Question: I have three divs. The first one (A) has a width and a heigth of 100%. The next (B) has a width of 80% and a height which is variable and solely determined by its content. I want to position B on A's bottom line, such that B's middle point is aligned with A's. I managed to accomplish this using transform: 'translateY(-50%);'.
However, the following div (C, also variable height) does not follow (B) and leaves a huge gap, which I want to get rid of.
Do you have any ideas how to close the gap? The difficulty is that it is impossible to know B's height in advance.

Thanks!
Herberth
You can use this HTML file:
'''
#a {
background: #6671ff;
height: 100px;
}
#b {
background: #f171ff;
width: 80%;
height: 80px;
transform: translateY(-50%);
}
#c {
background: #663699;
height: 200px;
}
'''
'''
<div id="a">A</div>
<div id="b">B</div>
<div id="c">C</div>
'''
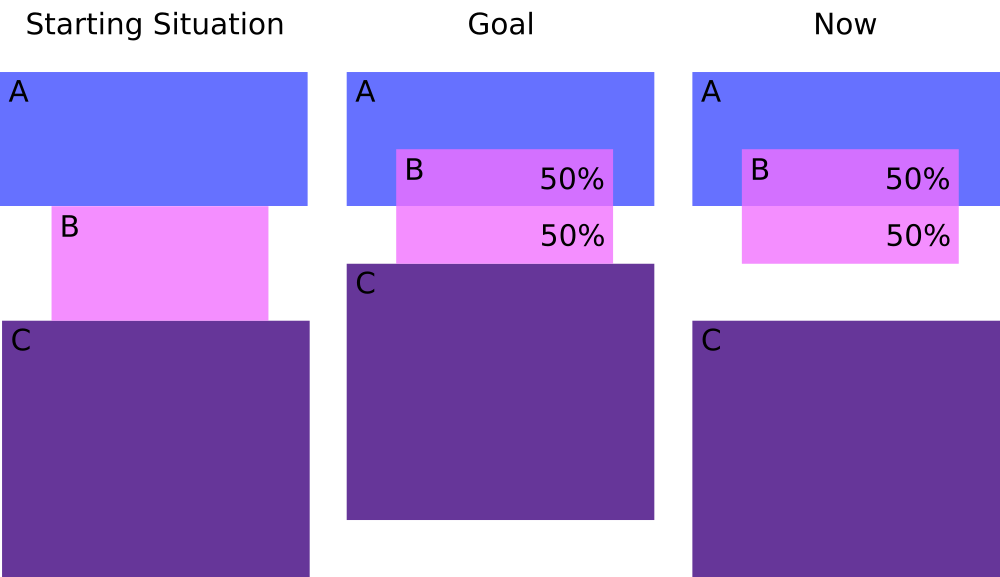
Answer: You can use the following jQuery code to get the height of '#b' and then divide it by -2 (= half, but negative value) and apply that as a negative 'margin-top' to '#b':
'''
var height_of_b = $('#b').outerHeight();
var offset = height_of_b / -2;
$('#b').css('margin-top', offset);
'''
'''
#a {
background: #6671ff;
height: 100px;
}
#b {
background: #f171ff;
width: 80%;
height: 80px;
position: relative;
}
#c {
background: #663699;
height: 200px;
}
'''
'''
<script src="https://cdnjs.cloudflare.com/ajax/libs/jquery/3.3.1/jquery.min.js"></script>
<div id="a">A</div>
<div id="b">B</div>
<div id="c">C</div>
'''